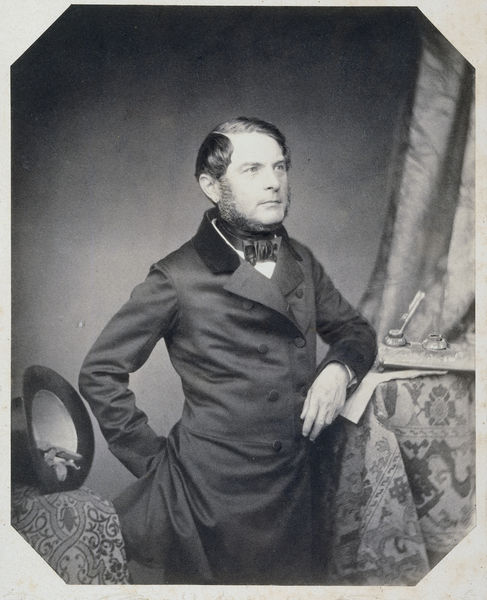
Titel: Portret van Zwierzina
Künstler: Franz Hanfstaengl
Standort: Amsterdam
Institution: Rijksmuseum
Schlagwörter: curtain, curtains, hat, white, black, face, formal, hair, nose, portrait, table, pattern, picture, hand, man, eyes, black and white, coat, mouth, buttons, beard, jacket, pen, quill, photo, british, tie, drapery, letter, ink, pocket, english, cloth, american, gloves, bow, photograph, photography, bowtie, tables, sideburns, withe, stern, 1900s, write, cravatte, solemn, inkwell, earnest, bearded history, ink pen